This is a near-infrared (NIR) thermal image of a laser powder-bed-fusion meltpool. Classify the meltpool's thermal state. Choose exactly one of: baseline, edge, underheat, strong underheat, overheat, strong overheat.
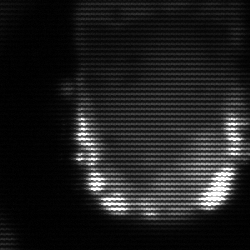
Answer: baseline